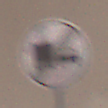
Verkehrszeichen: EndeUeberholverbotKraftfahrzeuge
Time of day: Midday
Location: Outdoor (Urban)
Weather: PartlyCloudy
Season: NotSpecified
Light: Natural